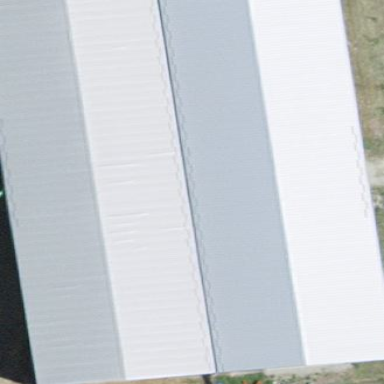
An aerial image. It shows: Farm building.